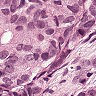
Metastatic tissue present: yes